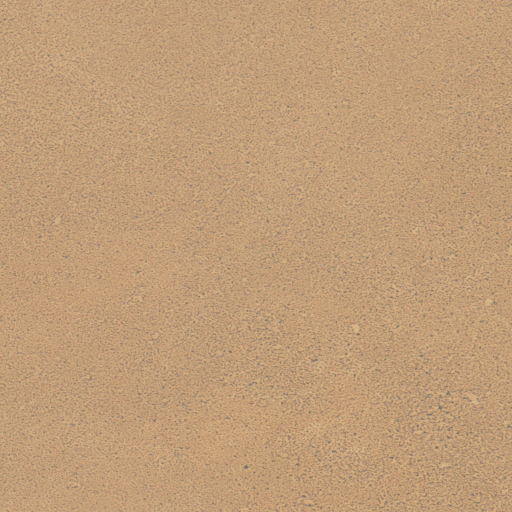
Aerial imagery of mountain in Utah named Iron Top Mesa containing only shrub